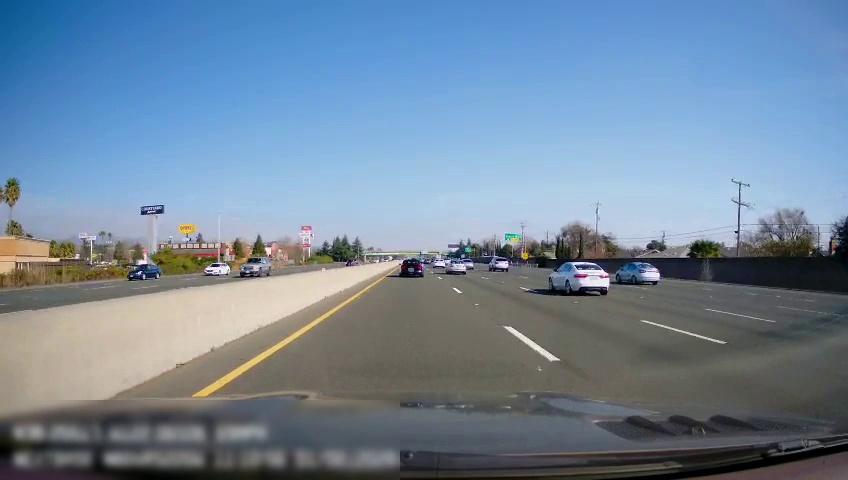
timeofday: Day
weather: Sunny
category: Drivable Space
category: Drivable Space
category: Vehicles | Car
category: Vehicles | Car
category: Vehicles | SUV
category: Vehicles | SUV
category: Vehicles | Car
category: Vehicles | Car
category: Vehicles | Car
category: Vehicles | SUV
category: Vehicles | Car
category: Vehicles | SUV
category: Vehicles | Car
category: Lanes | Alternate Lane
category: Lanes | Current Lane
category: Lanes | Current Lane
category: Lanes | Alternate Lane
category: Lanes | Alternate Lane
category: Lanes | Opposite Lane
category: Lanes | Opposite Lane
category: Lanes | Opposite Lane
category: Traffic | Signs